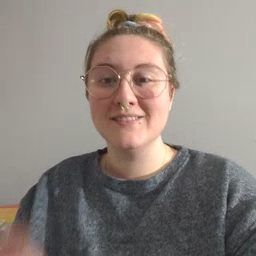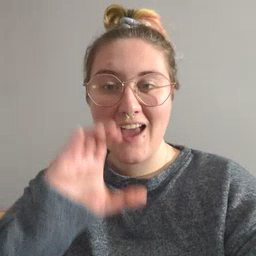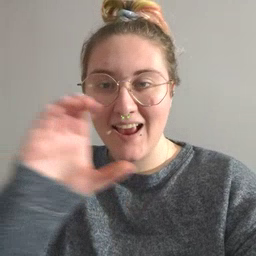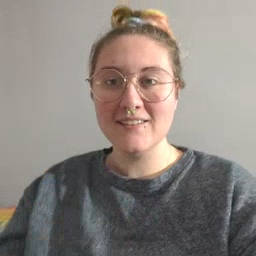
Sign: chocolate